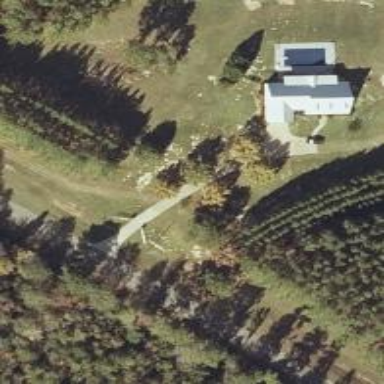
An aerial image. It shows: Driveway.